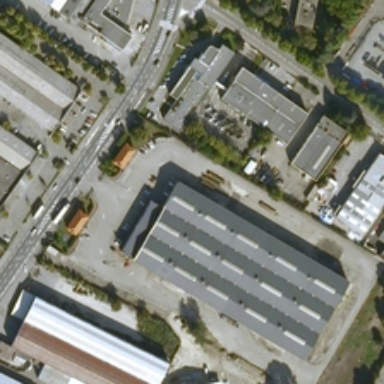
The industrial houses in the street are in good order .